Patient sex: M
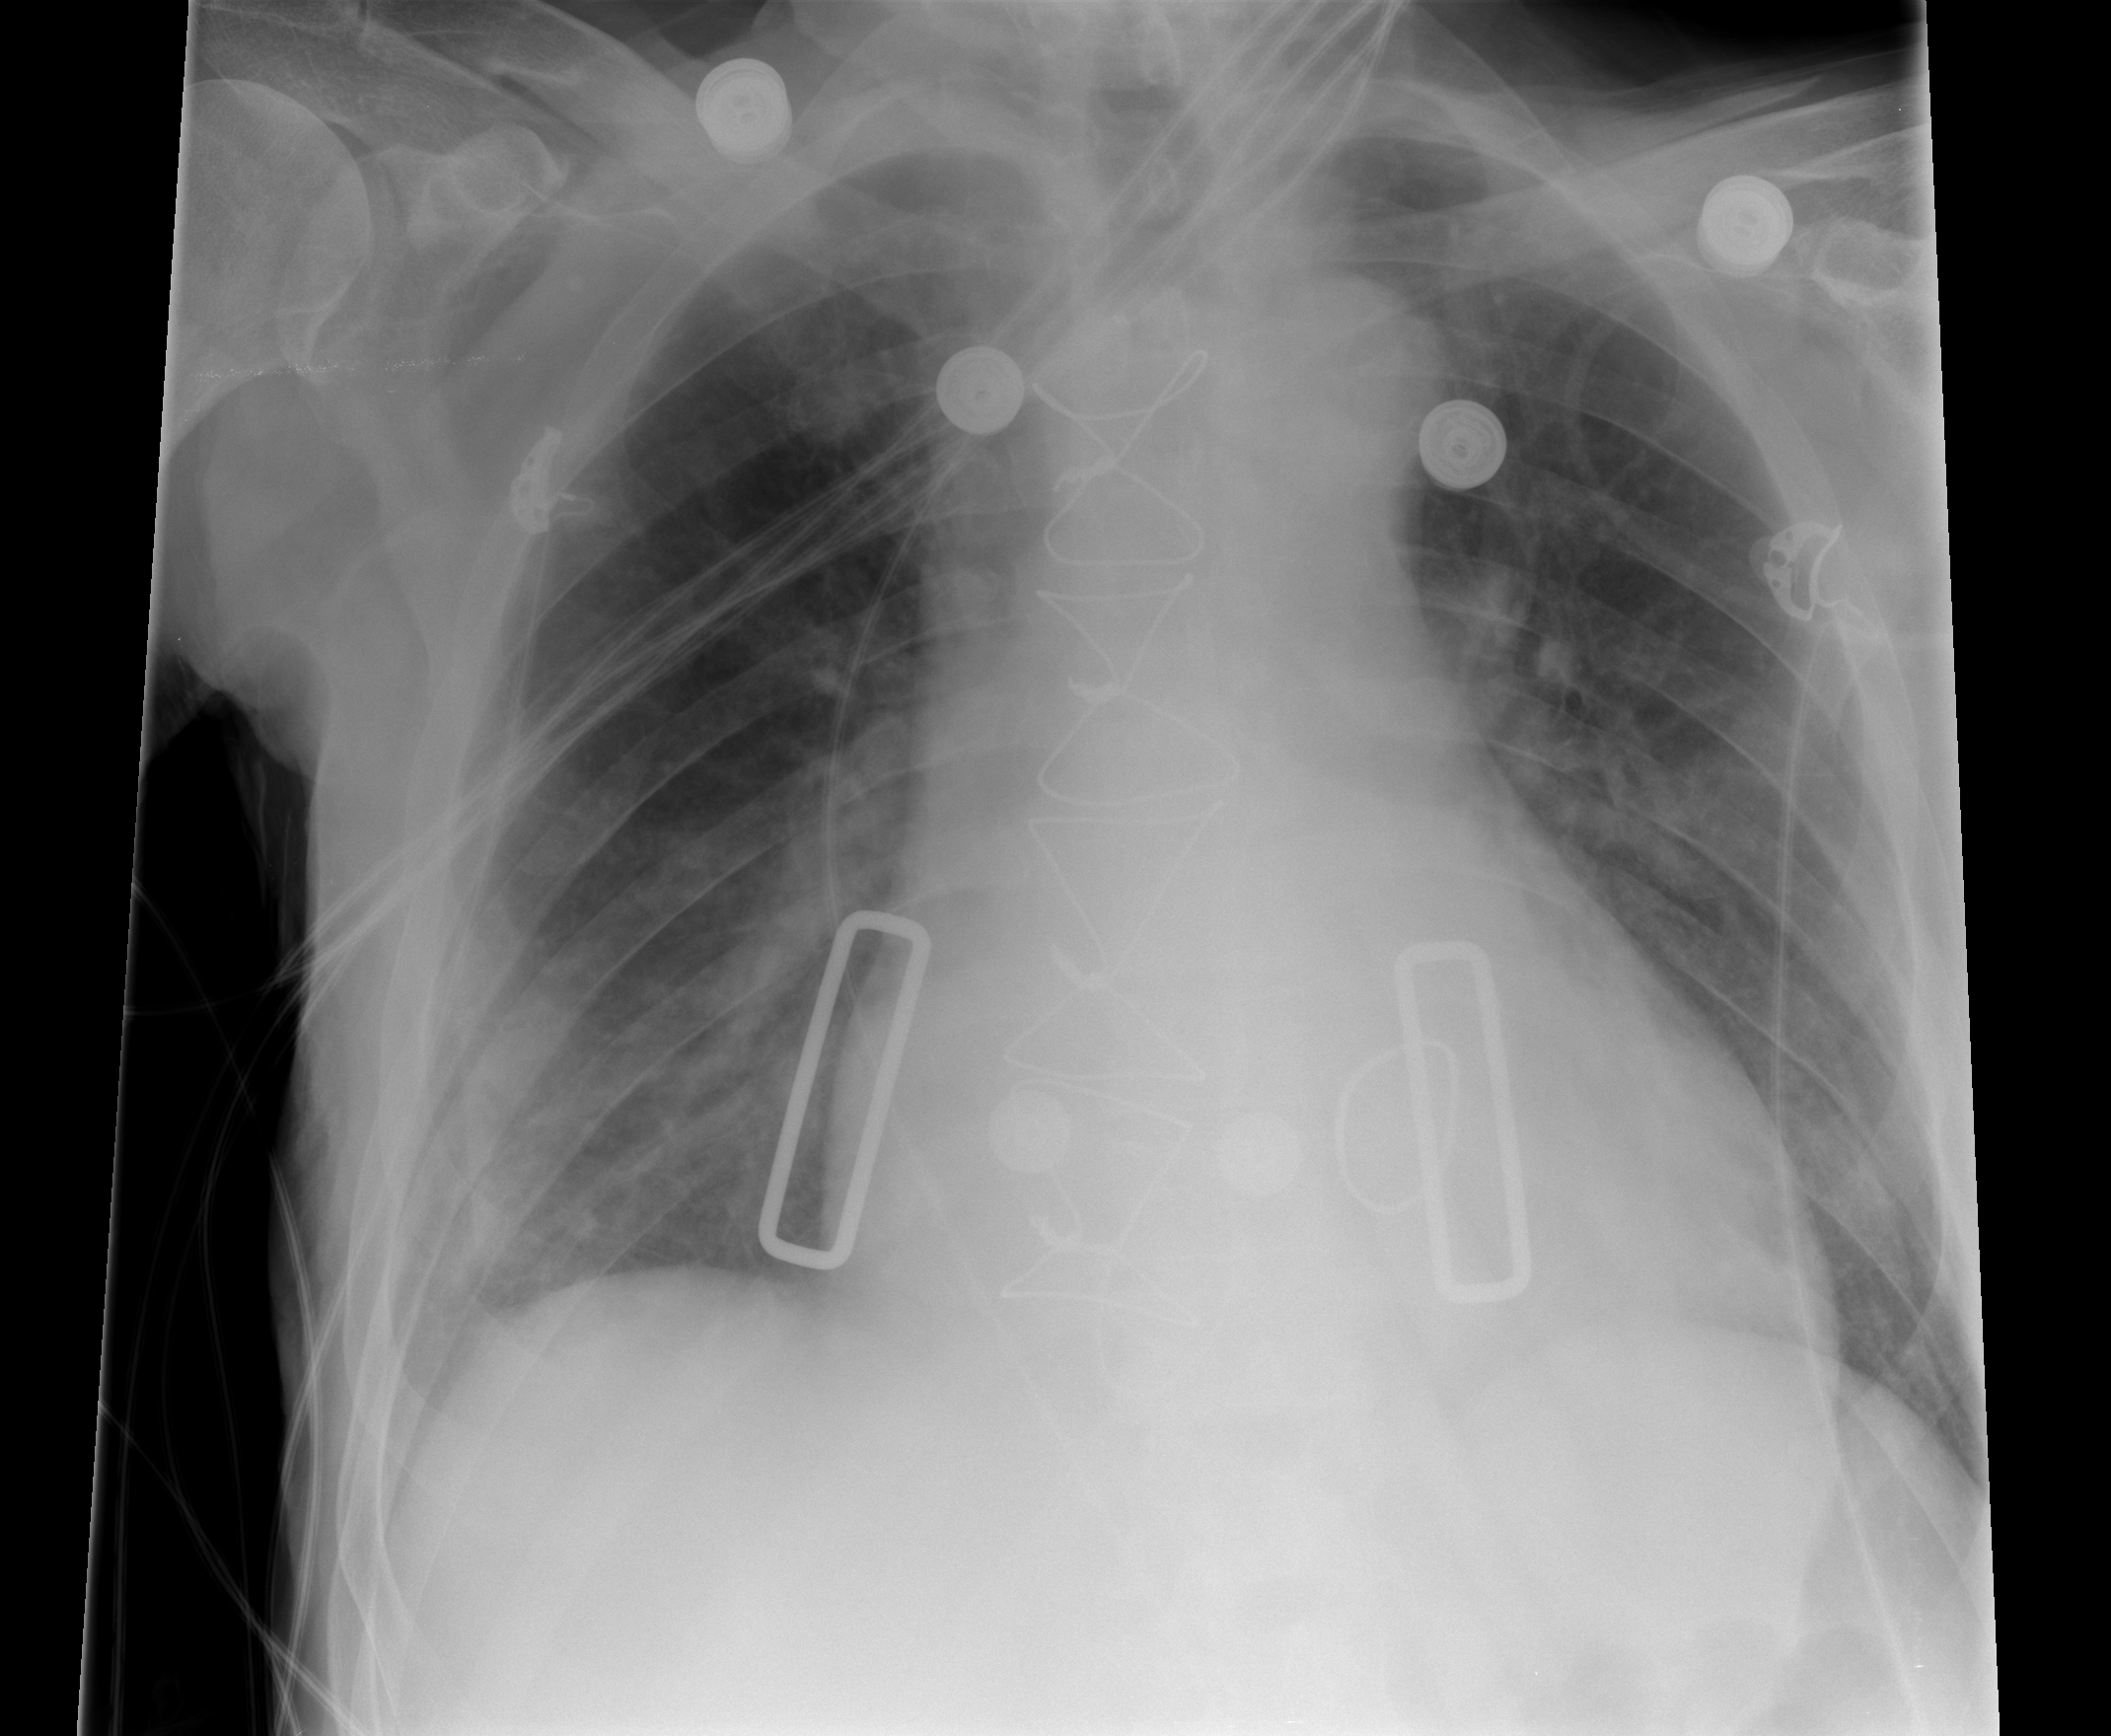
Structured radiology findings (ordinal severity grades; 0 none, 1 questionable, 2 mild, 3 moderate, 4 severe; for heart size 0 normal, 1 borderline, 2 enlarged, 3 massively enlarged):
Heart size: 2
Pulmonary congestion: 2
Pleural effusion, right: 0
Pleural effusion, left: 0
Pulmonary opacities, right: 2
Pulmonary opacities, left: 0
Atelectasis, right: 2
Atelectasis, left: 2